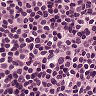
Metastatic tissue present: no